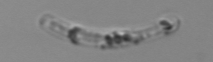
Label: Guinardia_striata